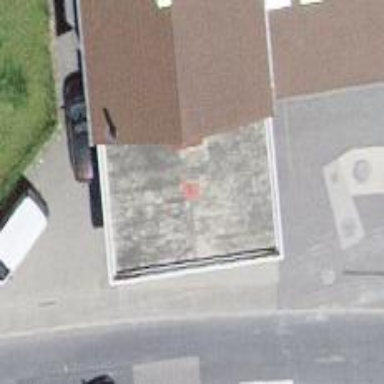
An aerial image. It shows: Fuel station.